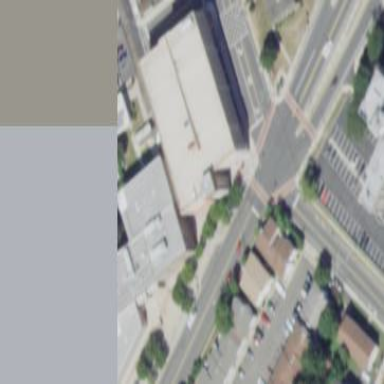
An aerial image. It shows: Multi-storey parking building.